Field crop: maize
Growth stage: 2
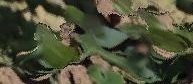
Species: maize